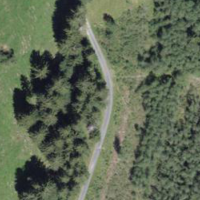
EUNIS habitat code: 43
Species observed at this site:
Pararge aegeria